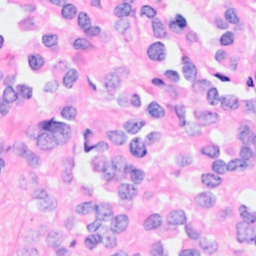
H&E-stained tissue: Breast